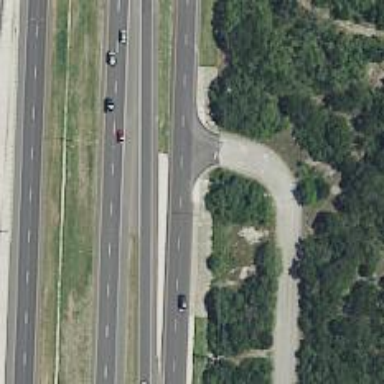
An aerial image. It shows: Secondary road with asphalt surface and frontage road.